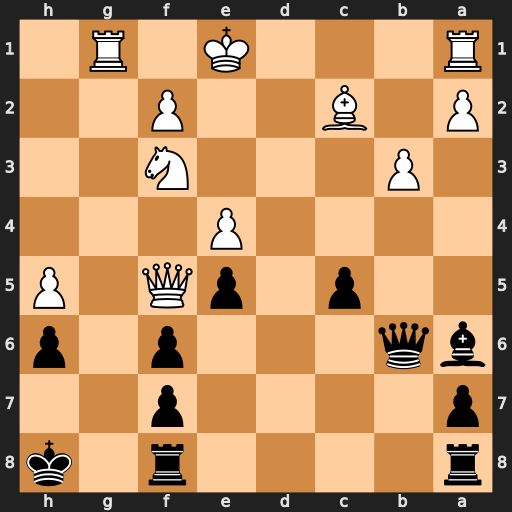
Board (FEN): r4r1k/p4p2/bq3p1p/2p1pQ1P/4P3/1P3N2/P1B2P2/R3K1R1
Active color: b
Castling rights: Q
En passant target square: -
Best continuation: Bc8 Nd2 Bxf5